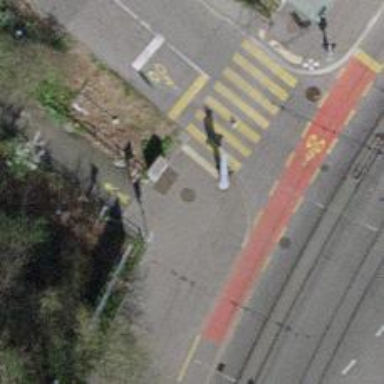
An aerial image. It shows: Kerb barrier.